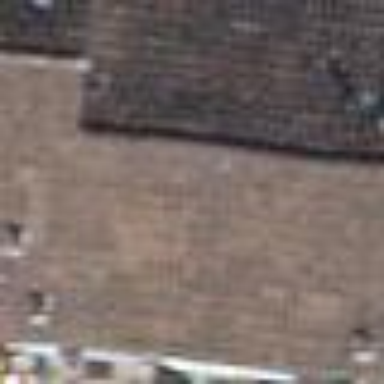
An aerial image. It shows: Building with pitched roof.